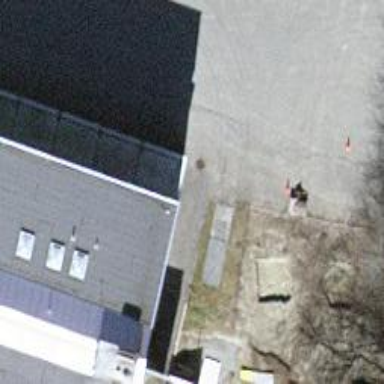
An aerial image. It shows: Bench.